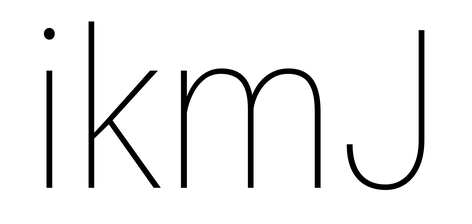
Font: Roboto_Condensed_Thin